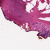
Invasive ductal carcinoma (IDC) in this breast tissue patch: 0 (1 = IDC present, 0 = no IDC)